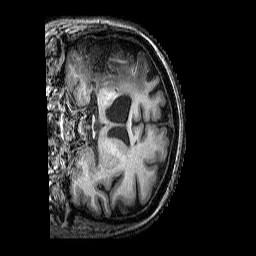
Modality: T1w
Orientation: coronal
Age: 59
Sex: female
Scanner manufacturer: siemens
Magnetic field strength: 3 T
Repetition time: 2.25 s
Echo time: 0.00452 s